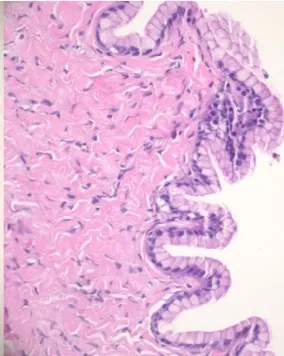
(right) 60x, High-power microscopic view of cyst highlighting bland mucinous epithelium.
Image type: pathology (h&e)